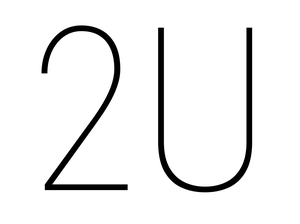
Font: Roboto_Condensed_Thin